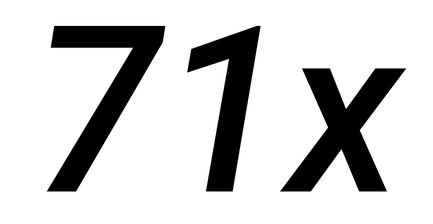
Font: Roboto-Italic_Medium_Italic